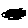
Label: bird